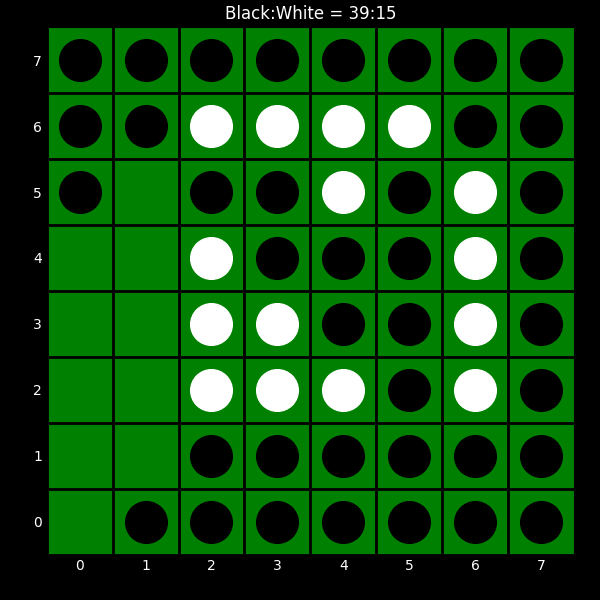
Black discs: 39
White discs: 15